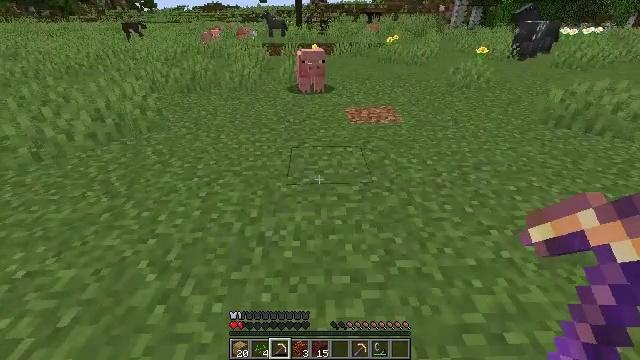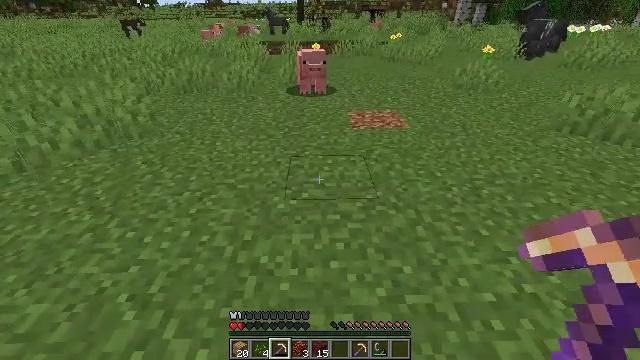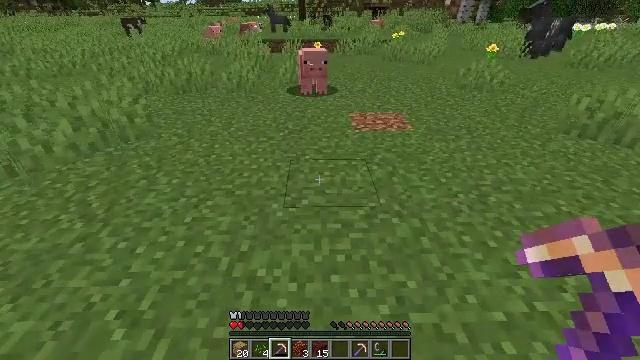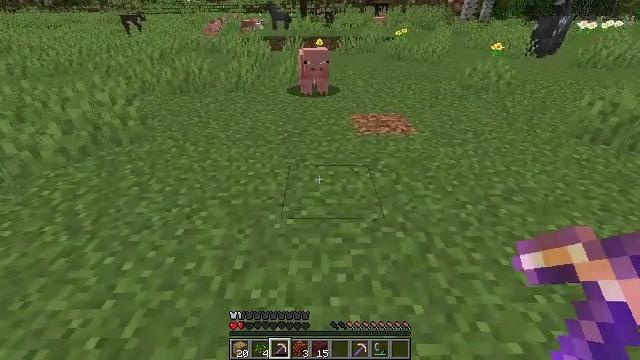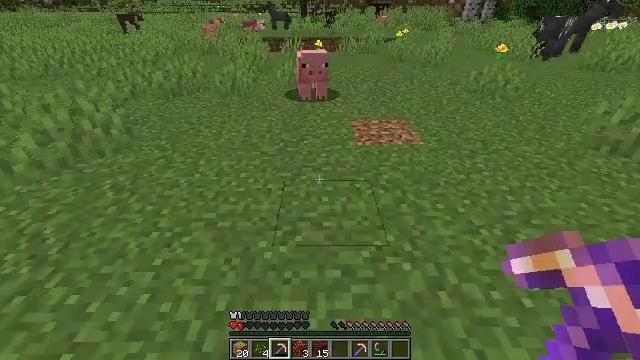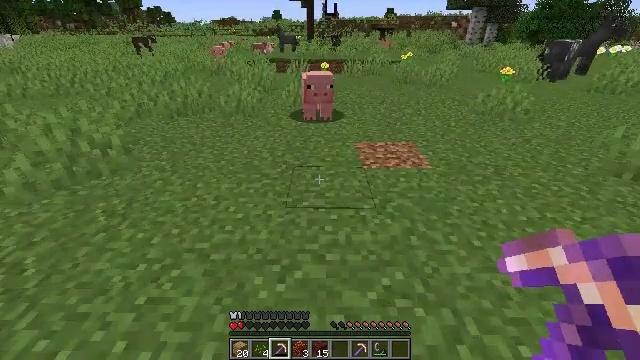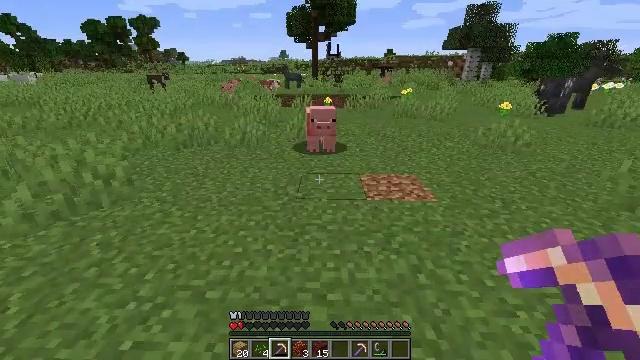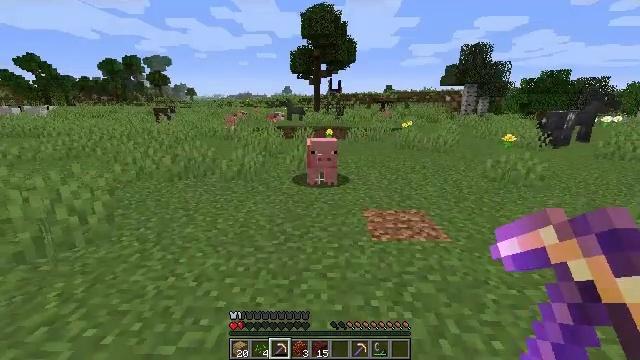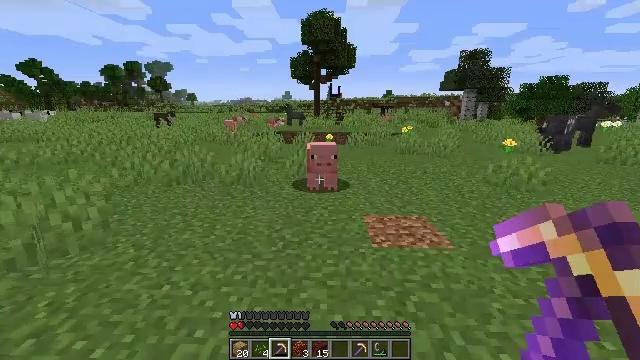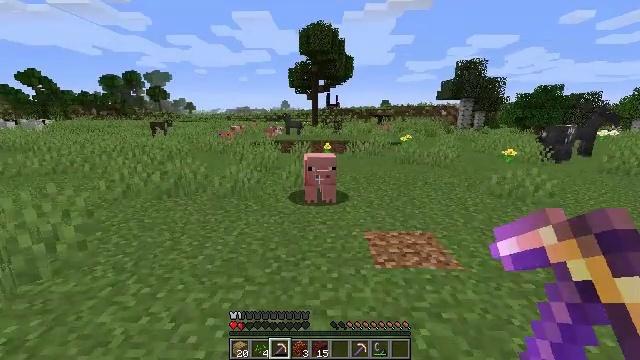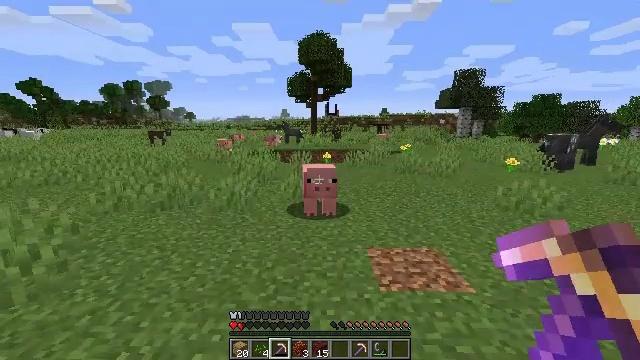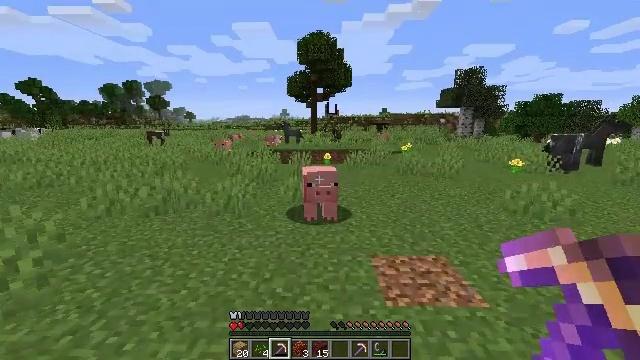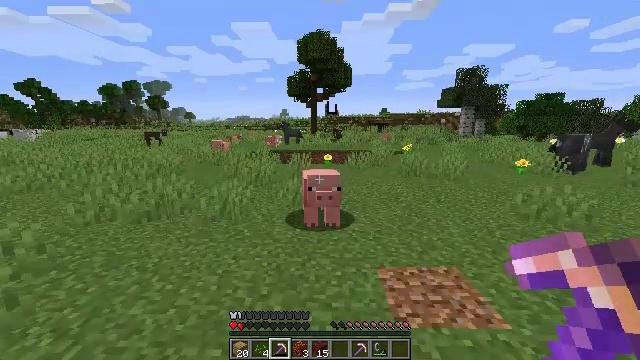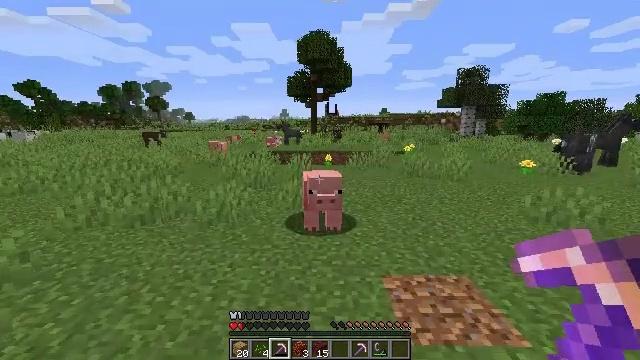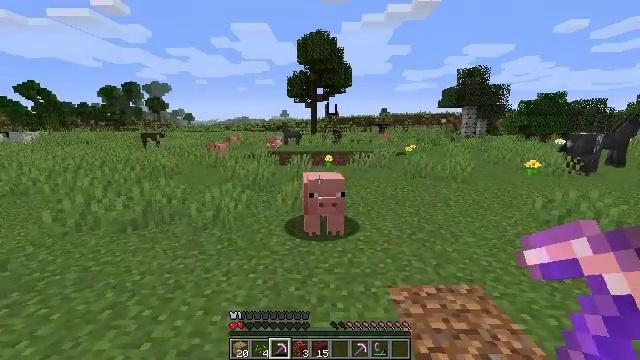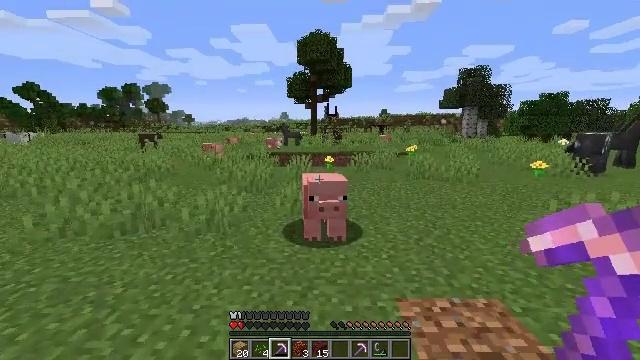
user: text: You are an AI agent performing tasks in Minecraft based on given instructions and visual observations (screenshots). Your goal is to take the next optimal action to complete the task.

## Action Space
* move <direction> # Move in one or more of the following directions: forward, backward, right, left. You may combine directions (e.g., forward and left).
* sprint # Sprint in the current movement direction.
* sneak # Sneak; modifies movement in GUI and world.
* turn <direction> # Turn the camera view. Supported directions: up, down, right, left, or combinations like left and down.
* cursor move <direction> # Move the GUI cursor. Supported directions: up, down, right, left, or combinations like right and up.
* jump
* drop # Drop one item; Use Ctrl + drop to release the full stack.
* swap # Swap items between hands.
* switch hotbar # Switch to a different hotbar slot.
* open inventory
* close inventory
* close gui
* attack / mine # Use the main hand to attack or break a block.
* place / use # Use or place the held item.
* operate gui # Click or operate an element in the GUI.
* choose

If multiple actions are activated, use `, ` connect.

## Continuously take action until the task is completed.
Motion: motion action
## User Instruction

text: Mine stone underground.
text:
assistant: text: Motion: move forward
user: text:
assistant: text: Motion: move forward
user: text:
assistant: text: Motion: move forward
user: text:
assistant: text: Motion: move forward
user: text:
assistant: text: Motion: move forward, turn left and up
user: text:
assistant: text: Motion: move forward, turn up
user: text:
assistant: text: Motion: move forward, turn up
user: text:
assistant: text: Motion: move forward, turn up
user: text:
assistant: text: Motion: move forward, turn up
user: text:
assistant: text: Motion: move forward, turn up
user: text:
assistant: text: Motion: move forward
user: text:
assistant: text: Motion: move forward
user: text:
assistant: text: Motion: move forward
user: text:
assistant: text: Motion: move forward
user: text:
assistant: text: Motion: move forward
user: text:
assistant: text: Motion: move forward
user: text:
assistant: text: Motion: move forward
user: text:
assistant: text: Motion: move forward
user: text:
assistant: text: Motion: move forward
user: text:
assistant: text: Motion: move forward
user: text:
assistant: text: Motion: move forward
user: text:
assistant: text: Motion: move forward
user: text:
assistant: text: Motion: move forward
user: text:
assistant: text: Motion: move forward
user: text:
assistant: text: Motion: move forward
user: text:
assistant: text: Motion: move forward
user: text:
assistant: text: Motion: move forward
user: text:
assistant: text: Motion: move forward
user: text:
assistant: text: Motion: move forward
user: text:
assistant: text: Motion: move forward